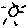
Label: sun